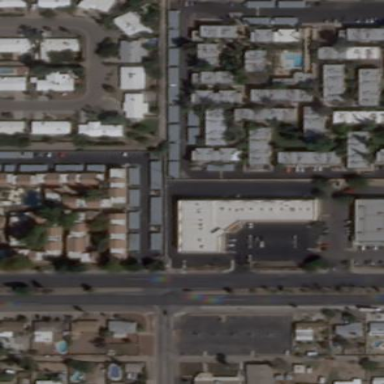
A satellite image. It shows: Parking area with surface.